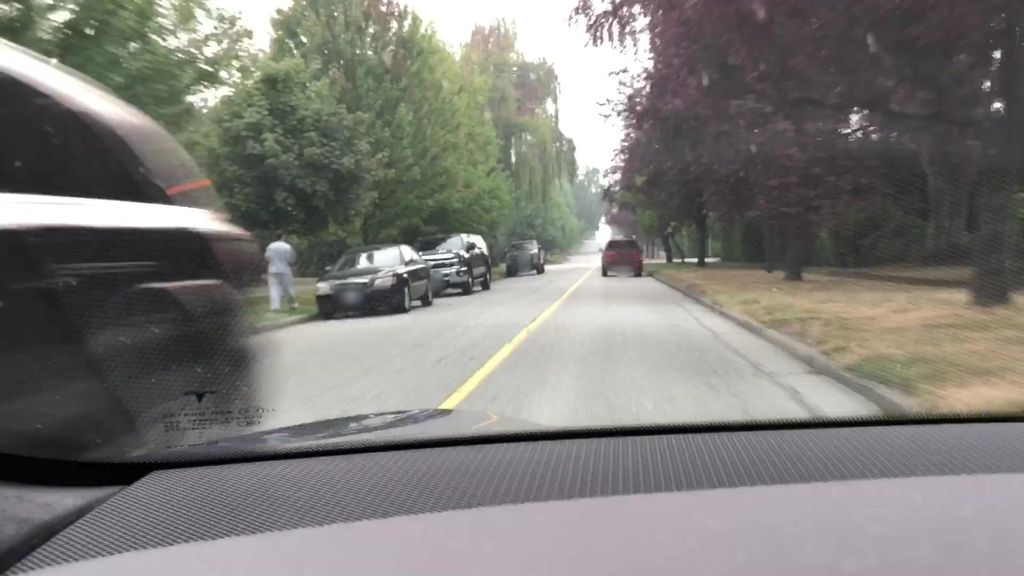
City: vancouver